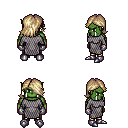
a pixel art fantasy rpg character, male body template, orc, green skin, chain mail, gold greaves, white blonde swoop hairstyle, metal gloves, metal boots, four views (front, back, left, right), 2x2 character sprite sheet, small pixel art, hard edges, no anti-aliasing